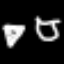
Label: diamond